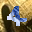
Label: 4